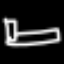
Label: bed